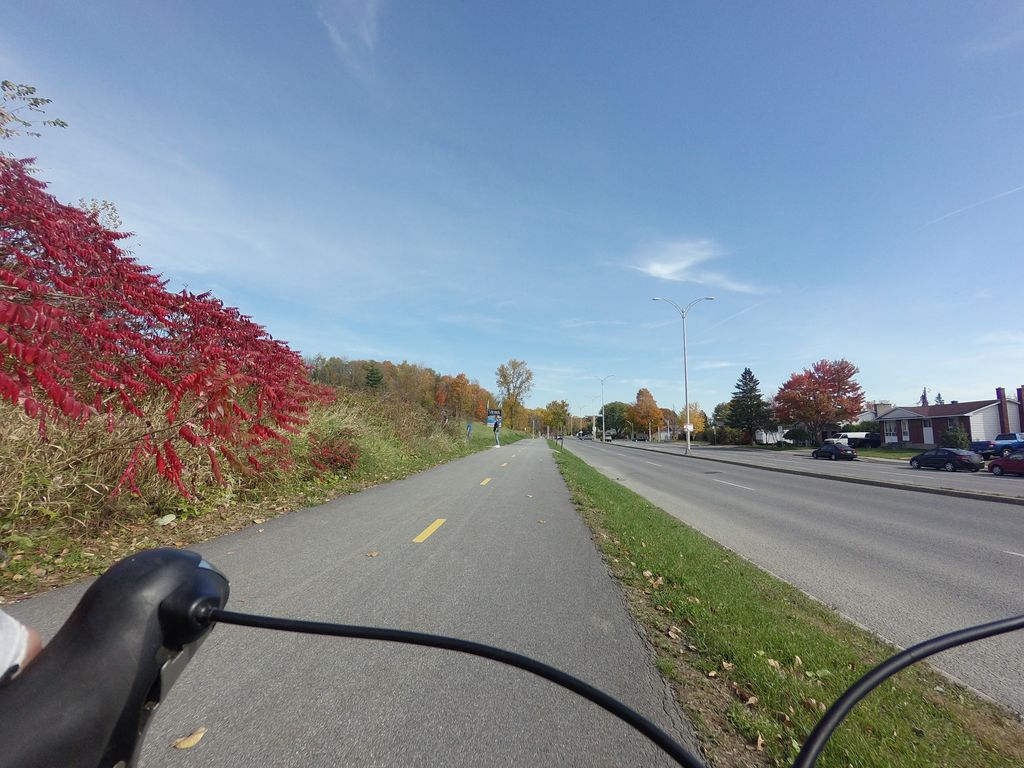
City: ottawa-gatineau